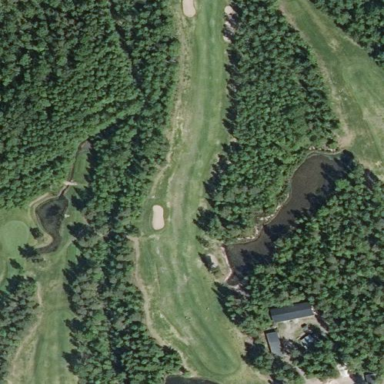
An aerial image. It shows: Grassy area designated as golf fairway.